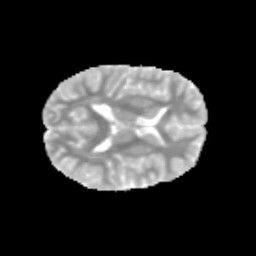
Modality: MD
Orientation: axial
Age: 12
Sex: male
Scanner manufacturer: siemens
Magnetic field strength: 3 T
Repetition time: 3.8 s
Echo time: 0.07 s